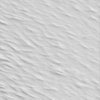
Label: not_dusty